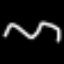
Label: squiggle